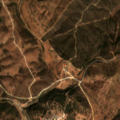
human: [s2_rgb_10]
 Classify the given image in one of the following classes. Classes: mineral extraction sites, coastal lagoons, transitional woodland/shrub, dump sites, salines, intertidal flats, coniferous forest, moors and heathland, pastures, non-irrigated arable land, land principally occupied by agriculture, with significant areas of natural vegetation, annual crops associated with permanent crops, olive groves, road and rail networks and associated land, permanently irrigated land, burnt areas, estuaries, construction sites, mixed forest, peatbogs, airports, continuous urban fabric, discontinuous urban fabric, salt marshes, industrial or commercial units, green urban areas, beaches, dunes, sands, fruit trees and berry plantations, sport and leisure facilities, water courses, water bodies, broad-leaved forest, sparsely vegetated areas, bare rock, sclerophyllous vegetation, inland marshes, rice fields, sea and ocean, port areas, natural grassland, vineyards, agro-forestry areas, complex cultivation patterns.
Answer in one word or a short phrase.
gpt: broad-leaved forest, transitional woodland/shrub